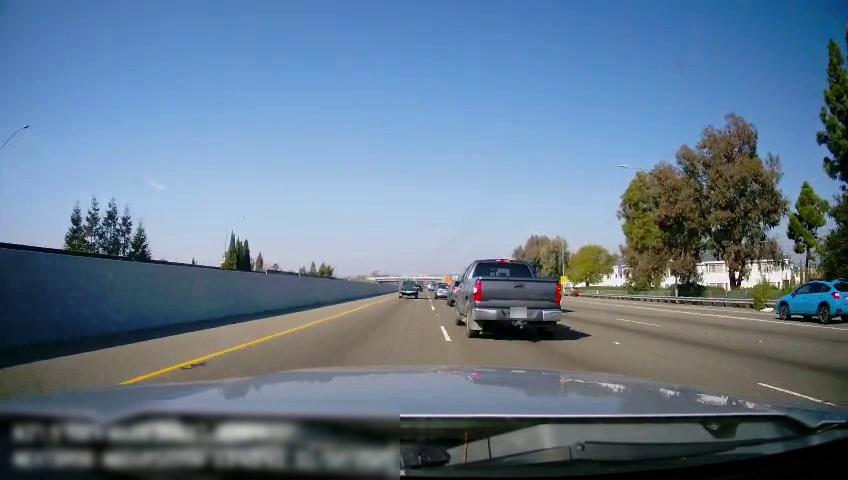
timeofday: Day
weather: Sunny
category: Drivable Space
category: Vehicles | Truck
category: Vehicles | SUV
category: Vehicles | Car
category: Vehicles | Truck
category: Vehicles | Car
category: Lanes | Alternate Lane
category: Lanes | Current Lane
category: Lanes | Alternate Lane
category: Lanes | Alternate Lane
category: Lanes | Alternate Lane
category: Traffic | Signs